Field crop: maize
Growth stage: 2
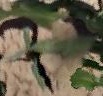
Species: maize